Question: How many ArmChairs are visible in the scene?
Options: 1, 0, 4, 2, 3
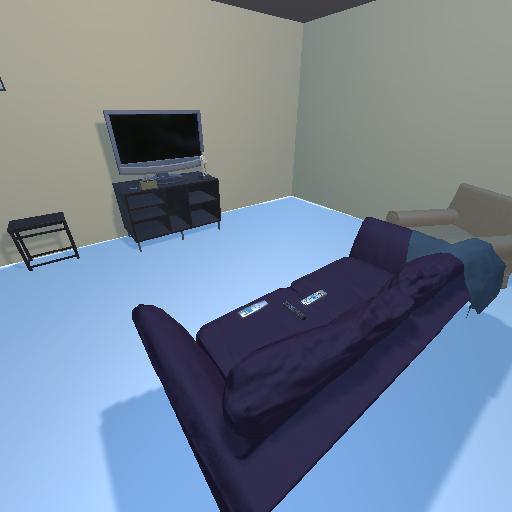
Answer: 1